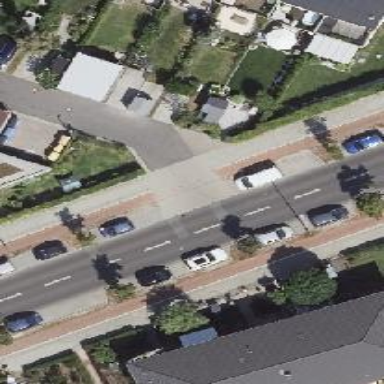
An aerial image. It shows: Tertiary road with asphalt surface. There are separate sidewalks on both sides and lane markings are present.